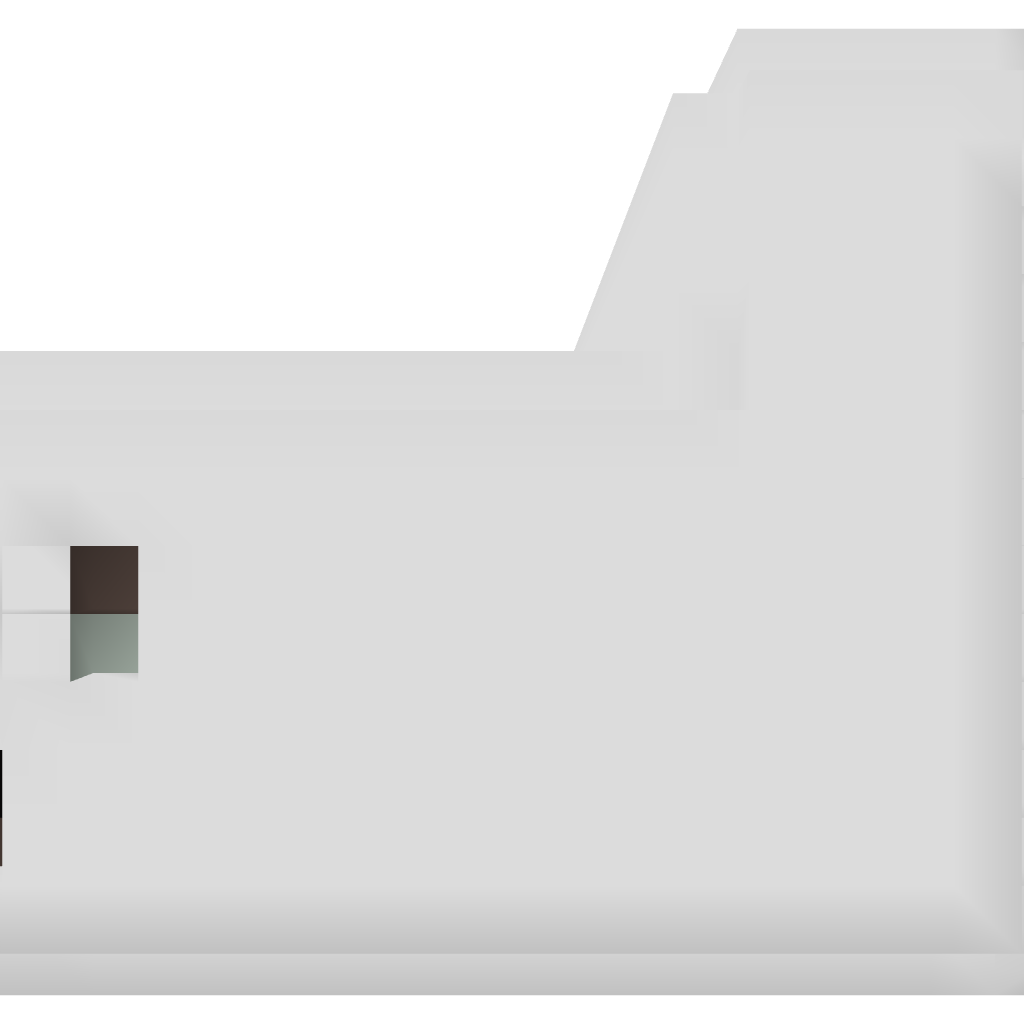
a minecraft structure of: Compact Day Counter